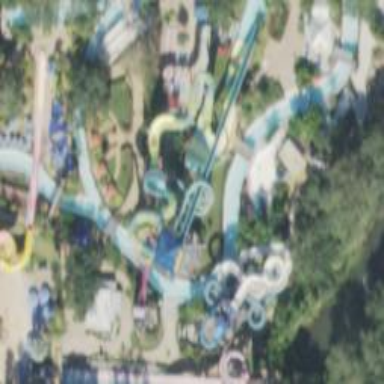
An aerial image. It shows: Water slide attraction.